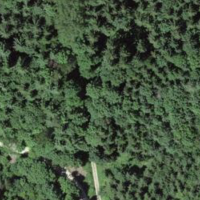
EUNIS habitat code: 44
Species observed at this site:
Petasites albus